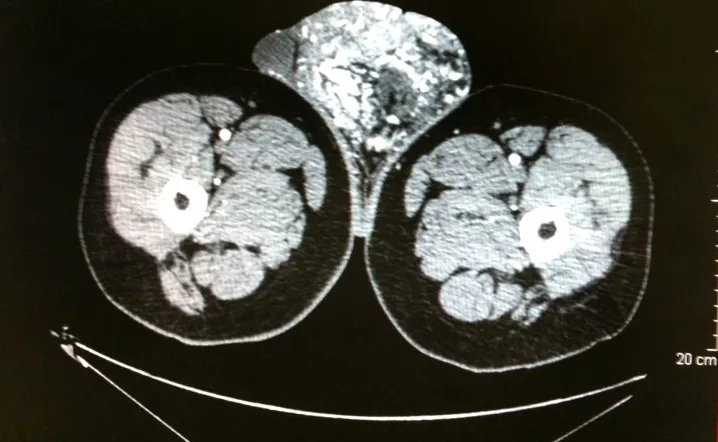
Angio-CT MIP of the lower abdomen and the cranial portion of inferior limbs: See the presence of a raw agglomerate of enlarged blood vessels located in the left-side of the scrotum and contralateral dislocation of the right testicle.
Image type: radiology (ct)